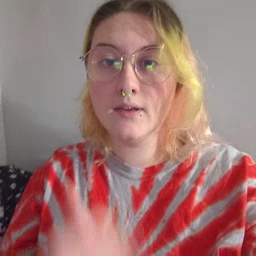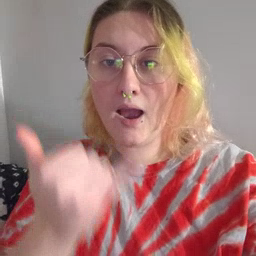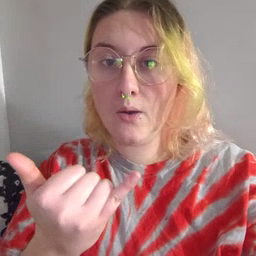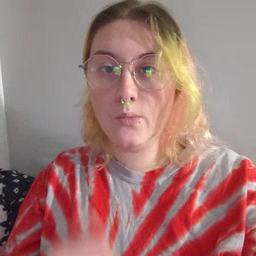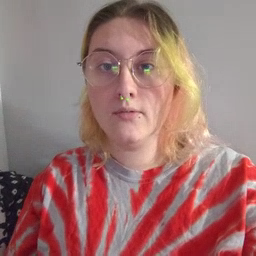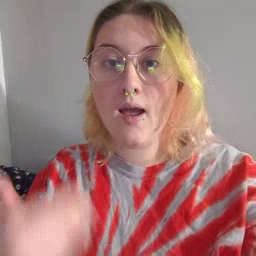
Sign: now